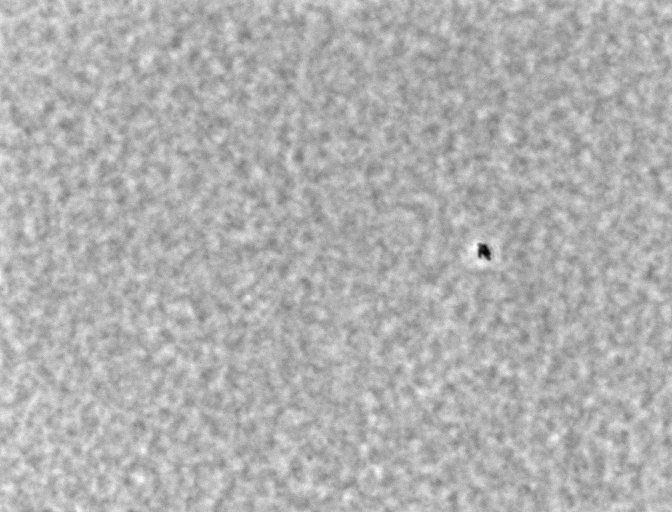
Listeria innocua